Interaction volume radius: 5 \u00c5
Interaction volume height: 10 \u00c5
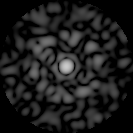
Disorder parameter: 0.8545